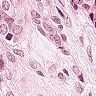
Metastatic tissue present: yes